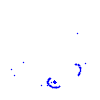
Particle: proton